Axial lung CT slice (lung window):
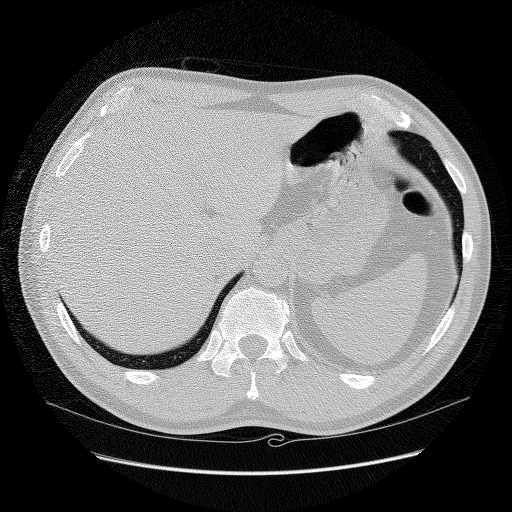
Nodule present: no